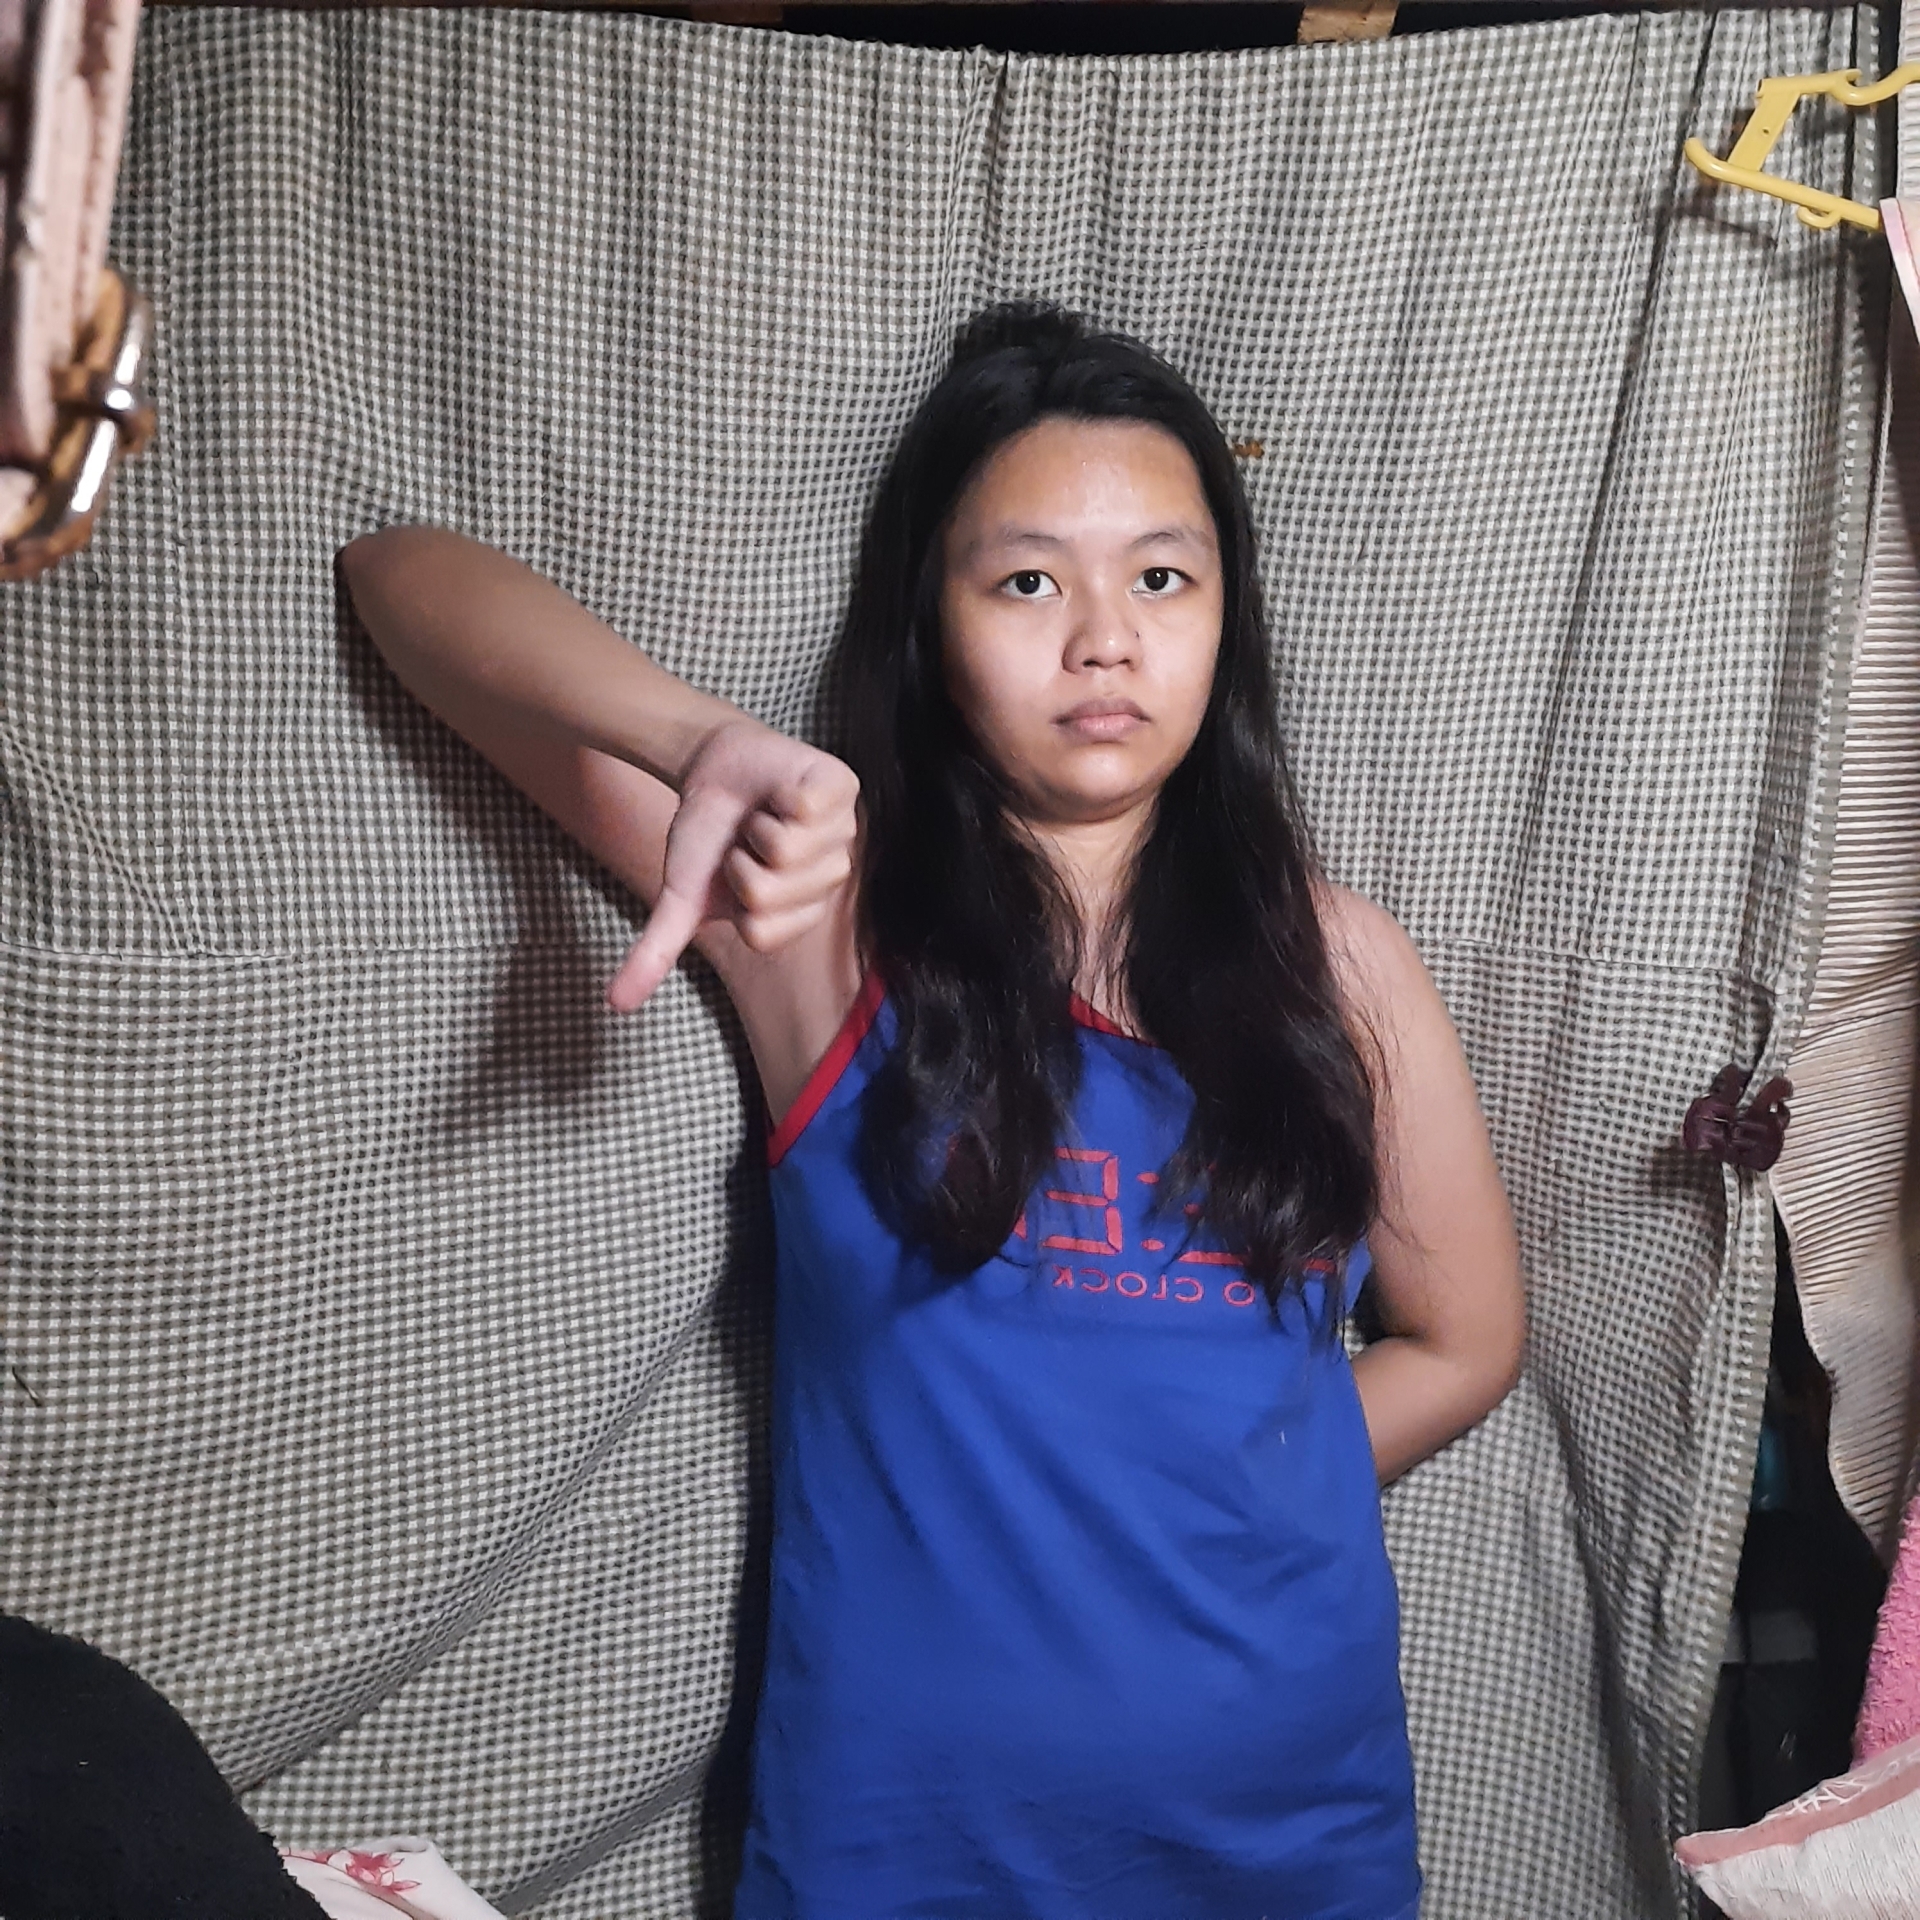
Label: clear